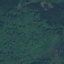
Land use / land cover: Forest